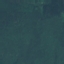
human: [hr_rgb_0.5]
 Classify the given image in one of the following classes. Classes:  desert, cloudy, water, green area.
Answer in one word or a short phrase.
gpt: green area